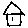
Label: house